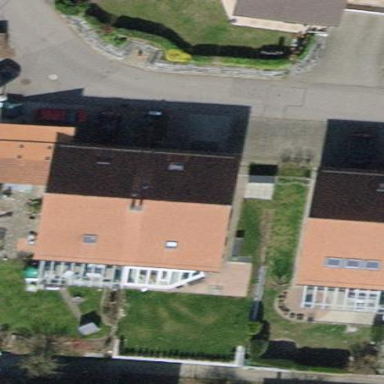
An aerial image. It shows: Semi-detached house with gabled roof.